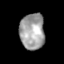
Tissue: skin
Cell type: Epithelial cells
Senescence score: 0.2775
Nuclear area (px): 876
Mean DAPI intensity: 161.274